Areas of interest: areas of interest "Home Appliance and Electronics Store"
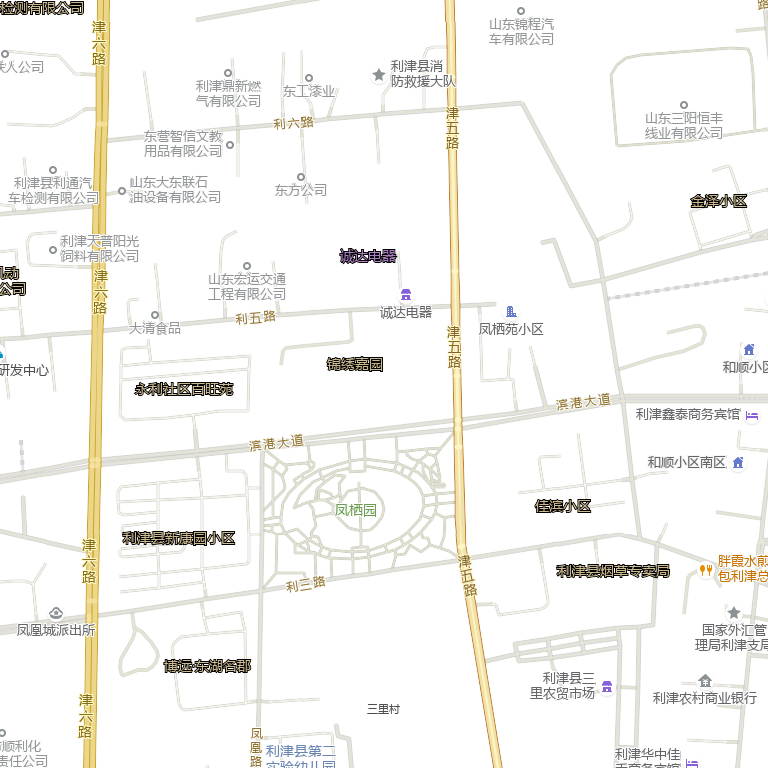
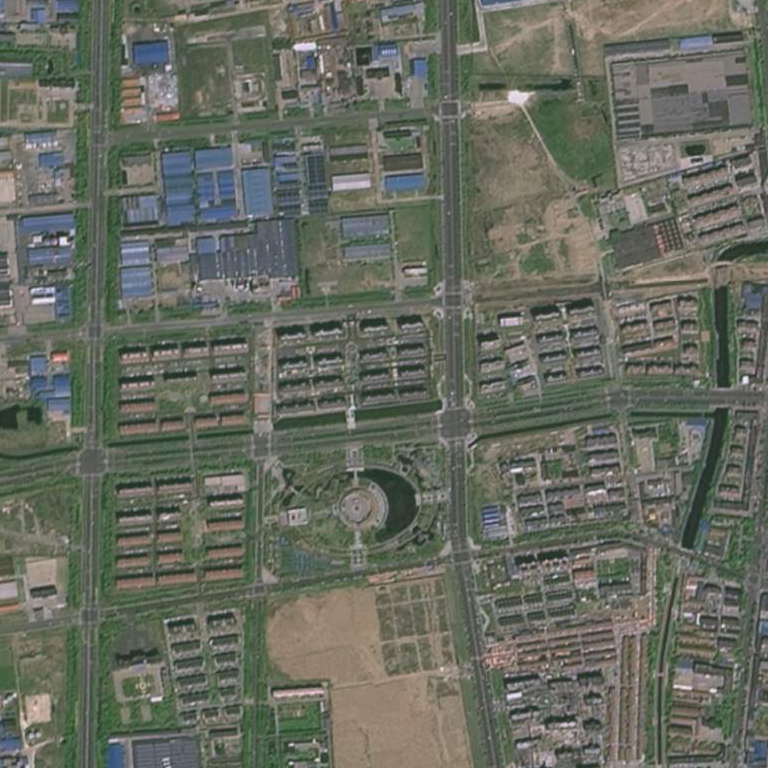